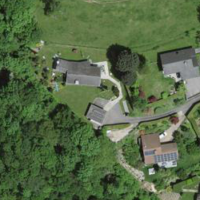
EUNIS habitat code: 55
Species observed at this site:
Lapsana communis